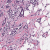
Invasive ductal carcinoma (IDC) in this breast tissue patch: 1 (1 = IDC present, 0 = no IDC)